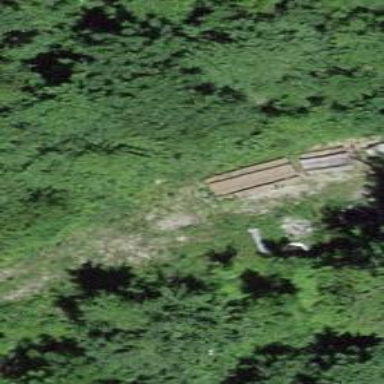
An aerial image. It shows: Picnic table located in leisure land area.